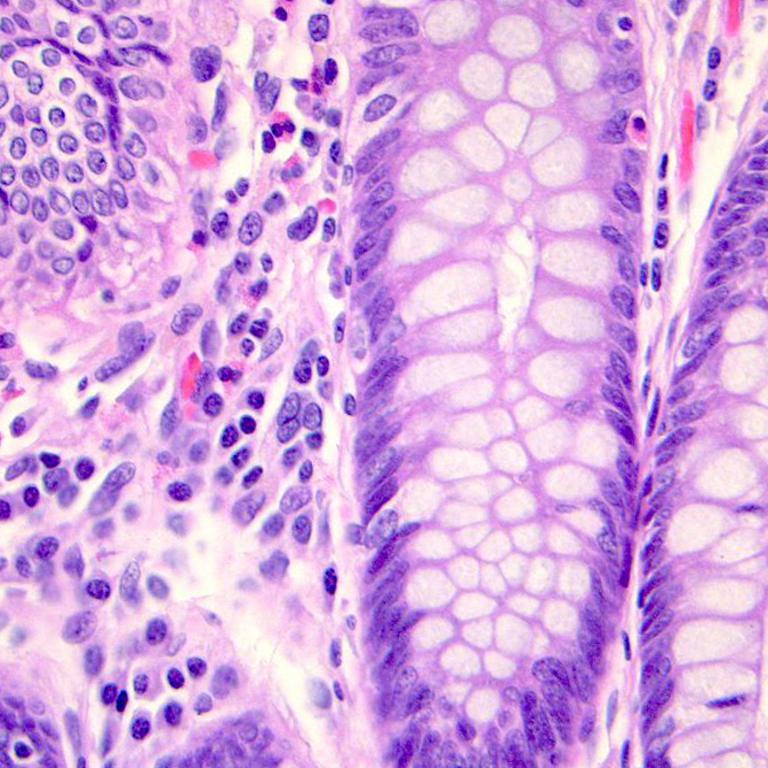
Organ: colon
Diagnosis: benign